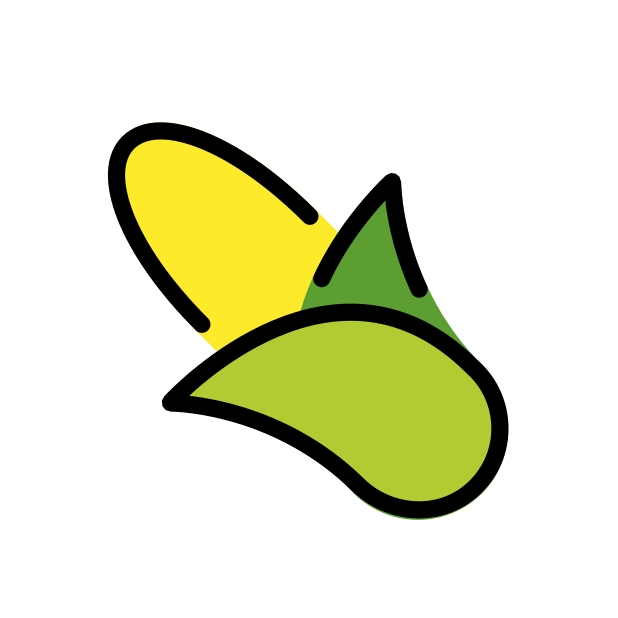
Emoji: 🌽
Name: ear of maize
Unicode: 0x1f33d